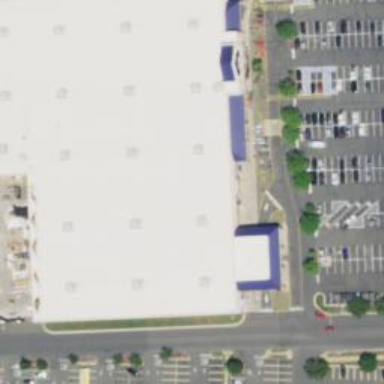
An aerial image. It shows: Retail building.